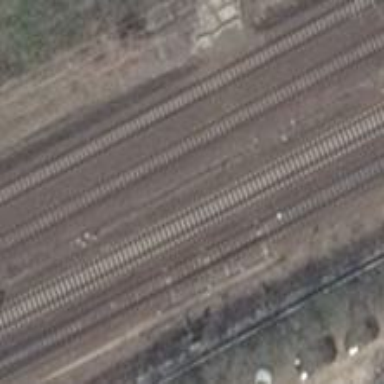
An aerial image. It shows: Railway track with contact line for electrification.